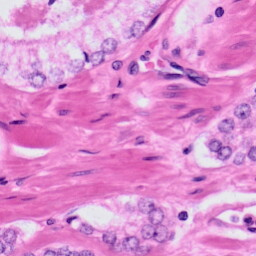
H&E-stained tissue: Prostate